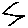
Label: zigzag